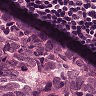
Metastatic tissue present: yes